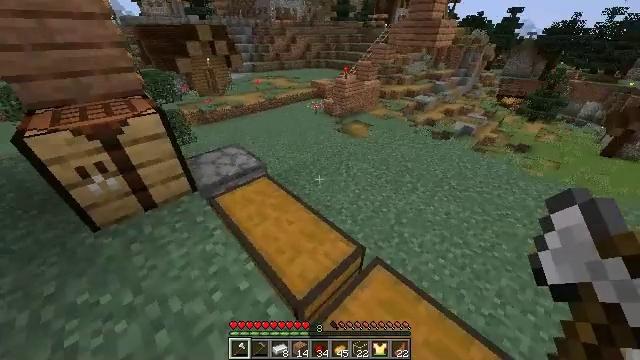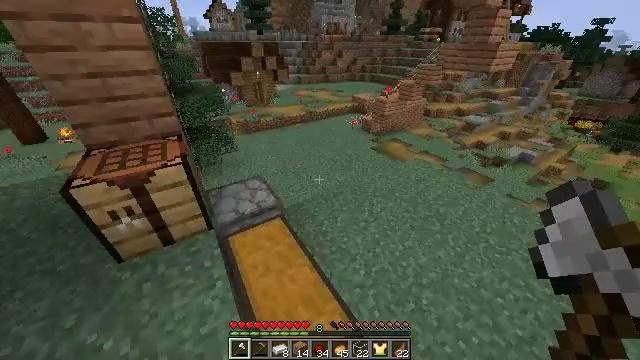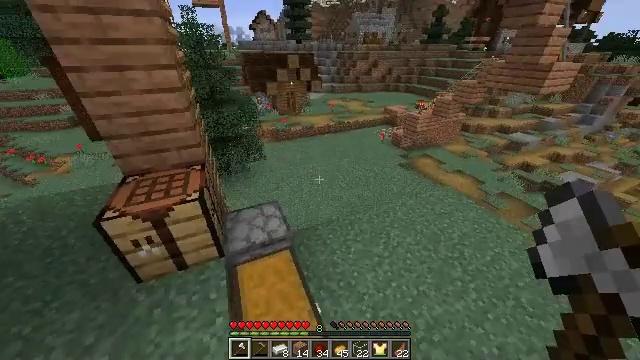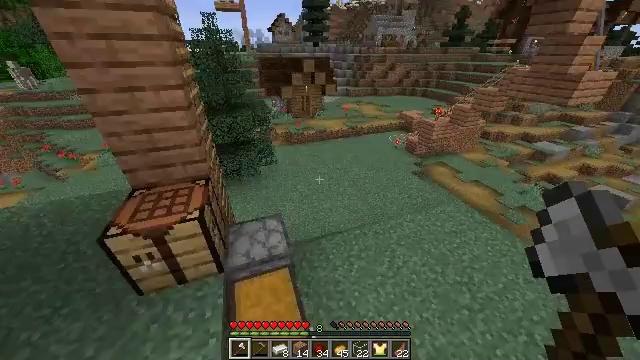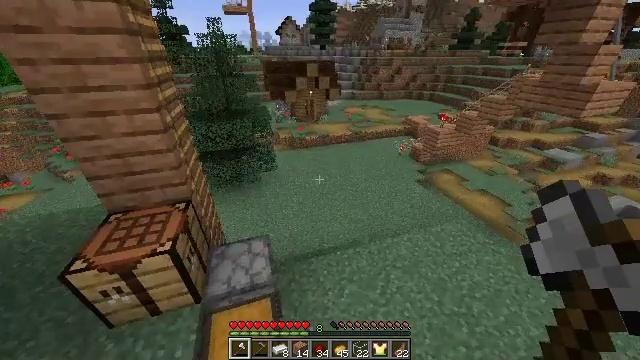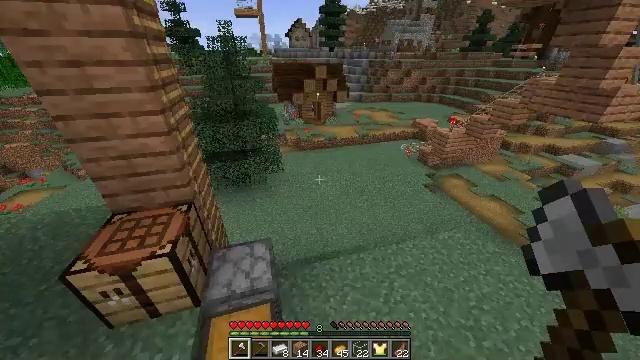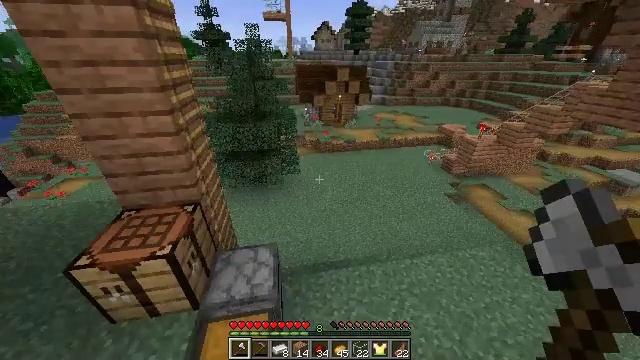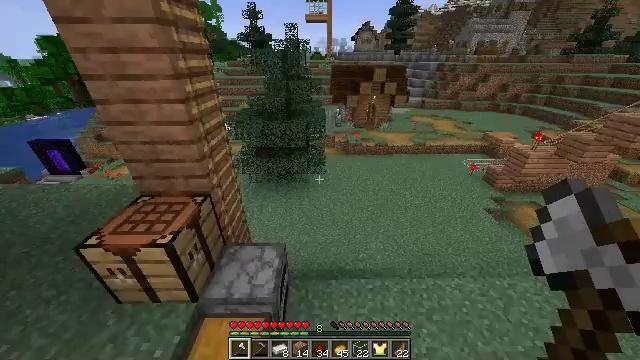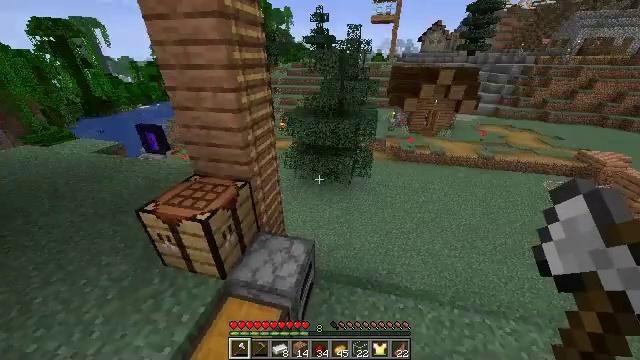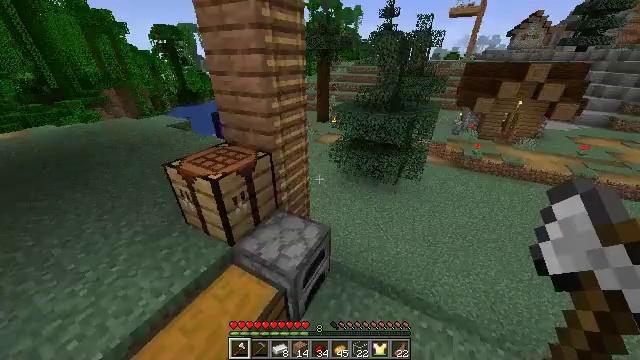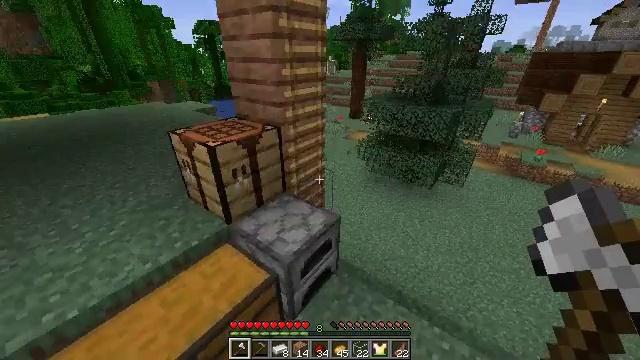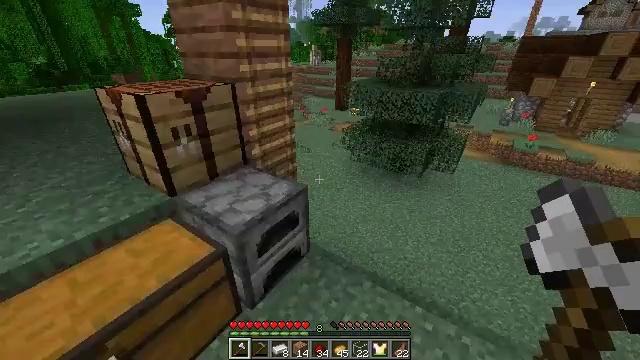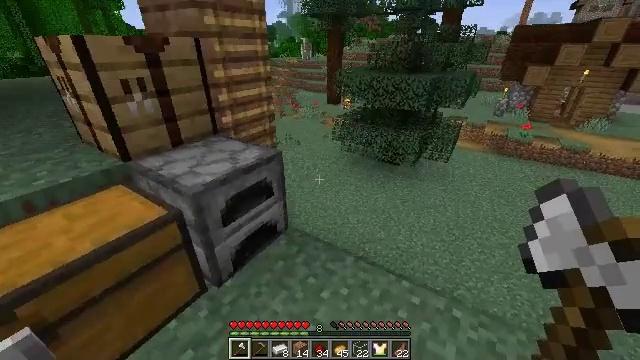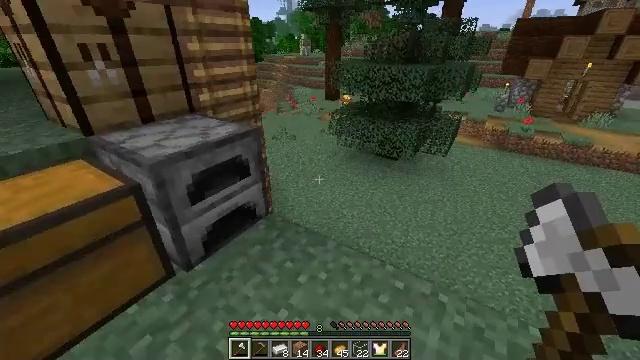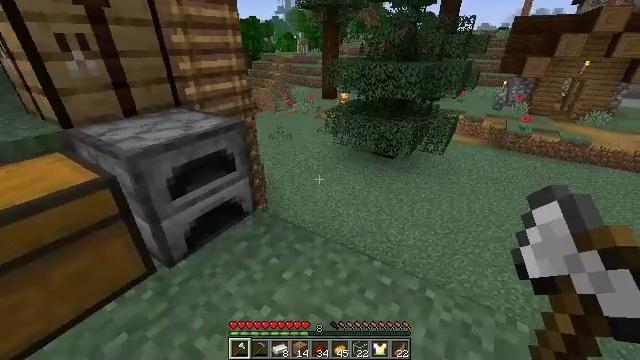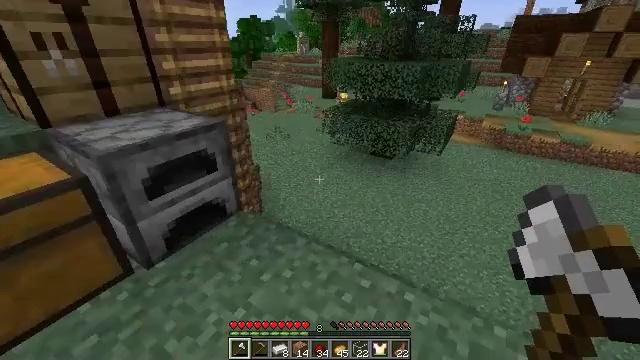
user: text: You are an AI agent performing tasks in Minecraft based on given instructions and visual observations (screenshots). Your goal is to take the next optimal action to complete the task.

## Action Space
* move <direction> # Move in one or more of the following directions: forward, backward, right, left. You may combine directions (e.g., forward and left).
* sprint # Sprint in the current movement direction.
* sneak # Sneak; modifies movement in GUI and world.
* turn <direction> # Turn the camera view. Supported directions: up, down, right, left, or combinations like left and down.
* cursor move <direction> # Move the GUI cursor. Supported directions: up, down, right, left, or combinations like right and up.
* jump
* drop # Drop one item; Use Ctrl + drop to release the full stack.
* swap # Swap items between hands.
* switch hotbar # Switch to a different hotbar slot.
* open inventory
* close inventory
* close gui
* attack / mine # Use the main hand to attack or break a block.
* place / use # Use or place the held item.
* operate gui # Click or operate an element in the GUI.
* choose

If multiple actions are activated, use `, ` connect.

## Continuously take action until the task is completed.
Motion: motion action
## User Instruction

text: Build a jungle trapdoor with jungle planks.
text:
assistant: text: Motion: move forward, turn left and up, jump
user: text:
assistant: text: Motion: move forward, turn left and up, jump
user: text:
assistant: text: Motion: move forward, turn left, jump
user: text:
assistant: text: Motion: move forward, turn left, jump
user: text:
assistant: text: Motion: move forward, turn left, jump
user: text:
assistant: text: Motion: move forward and move right, turn left, jump
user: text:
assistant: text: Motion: move forward and move right, turn left
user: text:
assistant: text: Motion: move forward and move right, turn left
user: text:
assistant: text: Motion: move right, turn left
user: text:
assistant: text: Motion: move right, turn left
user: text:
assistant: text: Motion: turn right
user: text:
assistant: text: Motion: turn right
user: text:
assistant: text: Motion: no_op
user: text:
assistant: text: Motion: no_op
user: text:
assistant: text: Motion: no_op
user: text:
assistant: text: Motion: turn left and up
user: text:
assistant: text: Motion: turn left and up
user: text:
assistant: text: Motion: turn left
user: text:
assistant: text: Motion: no_op
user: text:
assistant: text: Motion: no_op
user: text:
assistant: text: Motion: turn left
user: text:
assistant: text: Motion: turn left and up
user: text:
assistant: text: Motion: turn left and up
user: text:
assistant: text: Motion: turn left and up
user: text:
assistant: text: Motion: turn left and up
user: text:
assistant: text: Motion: turn left and up
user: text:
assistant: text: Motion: turn left and up
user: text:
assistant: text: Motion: turn left and up
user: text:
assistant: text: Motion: turn left and up
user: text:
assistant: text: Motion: move forward, turn up